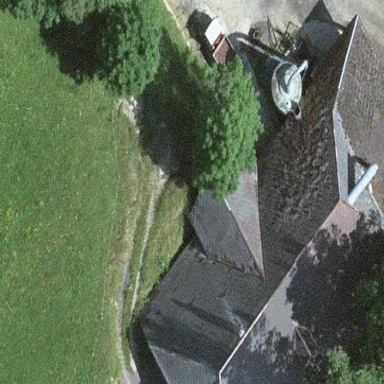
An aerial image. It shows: Farm building.